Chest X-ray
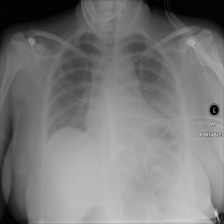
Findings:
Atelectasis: negative
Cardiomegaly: negative
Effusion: negative
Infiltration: negative
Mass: negative
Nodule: negative
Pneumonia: negative
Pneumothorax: negative
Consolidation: negative
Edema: negative
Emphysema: negative
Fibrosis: negative
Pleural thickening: negative
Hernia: negative